Interaction volume radius: 5 \u00c5
Interaction volume height: 20 \u00c5
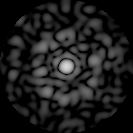
Disorder parameter: 0.8388